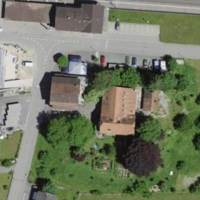
EUNIS habitat code: 54
Species observed at this site:
Humulus lupulus